Question: I have used a nebula Grid ('org.eclipse.nebula.widgets.grid.Grid') in my view. I have used its 'GridColumnGroup' features for what they are meant.
Now I want to design the grid GUI as in the design image below, i.e. the grid should have multi-level column groups (one 'GridColumnGroup' in another 'GridColumnGroup').

As in the design image, there are two sub-ColumnGroups (namely '2-Stroke Engines' and '4-Stroke Engines')in the outermost 'GridColumnGruop' (namely engine Price List) and actual 'GridColumns' are to be placed inside respective sub-ColumnGroups. How to achieve this in nebula grid ? Or any alternatives ?
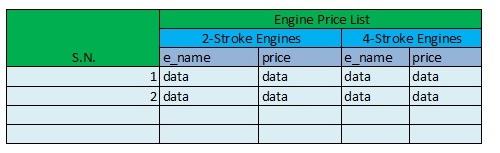
Answer: This is a bug as stated in <URL> .